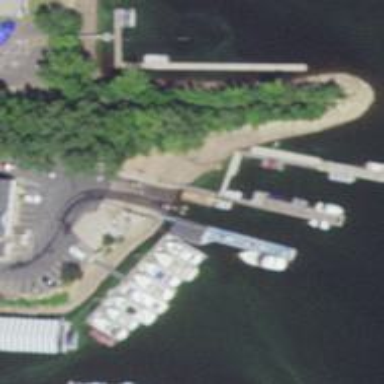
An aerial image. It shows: Man-made pier.